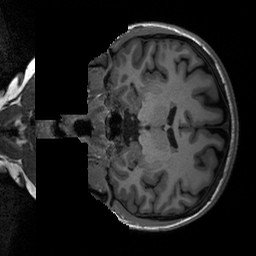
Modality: T1w
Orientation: coronal
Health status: healthy
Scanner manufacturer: siemens
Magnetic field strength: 3 T
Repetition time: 2.3 s
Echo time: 0.00207 s